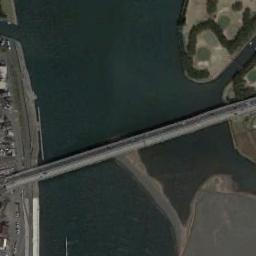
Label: bridge